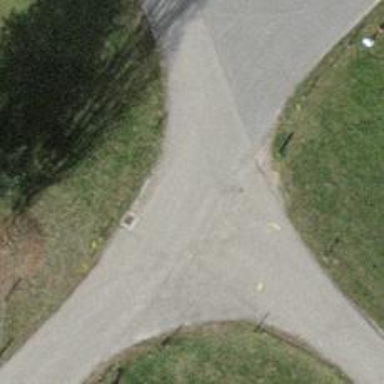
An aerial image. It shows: Unclassified road.